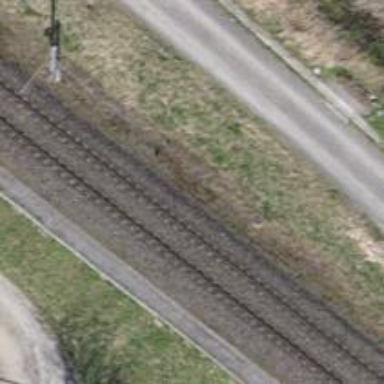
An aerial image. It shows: Single railway track with electrified contact line.